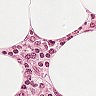
Metastatic tissue present: no